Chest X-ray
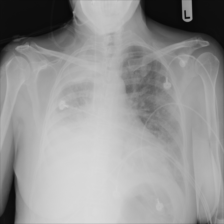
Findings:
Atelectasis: negative
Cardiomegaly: negative
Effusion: negative
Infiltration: negative
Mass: negative
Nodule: negative
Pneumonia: negative
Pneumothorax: negative
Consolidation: negative
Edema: negative
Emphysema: negative
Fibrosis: negative
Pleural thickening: negative
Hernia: negative